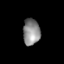
Tissue: lung
Cell type: Others
Senescence score: 0.1311
Nuclear area (px): 438
Mean DAPI intensity: 139.55